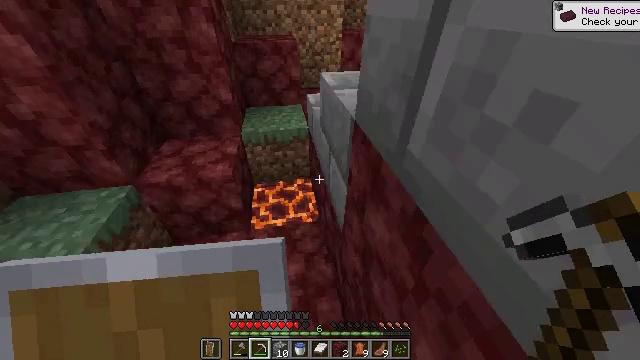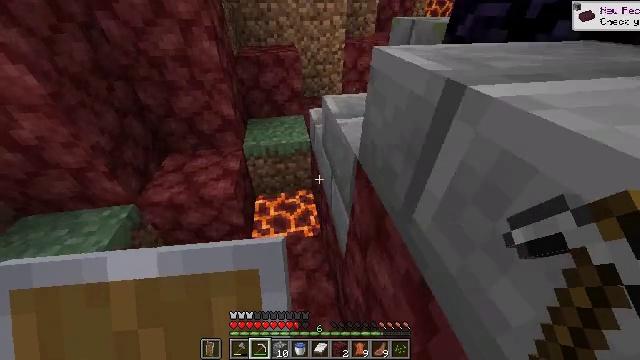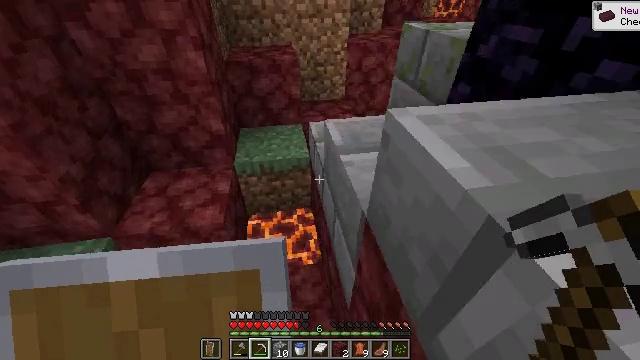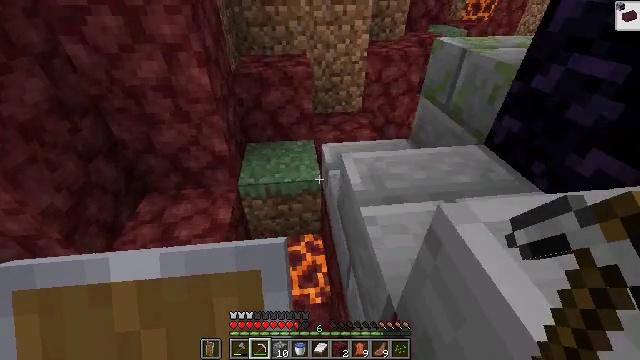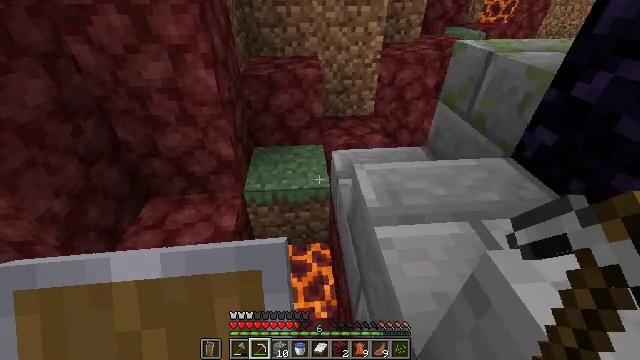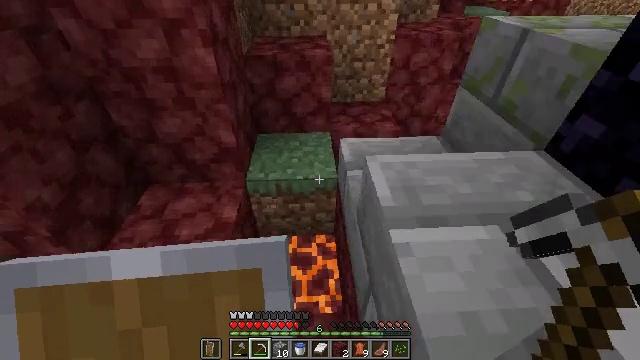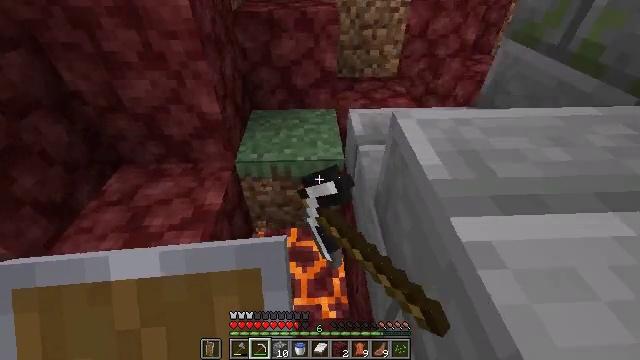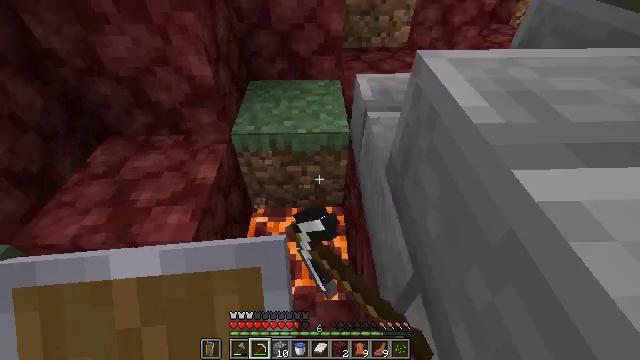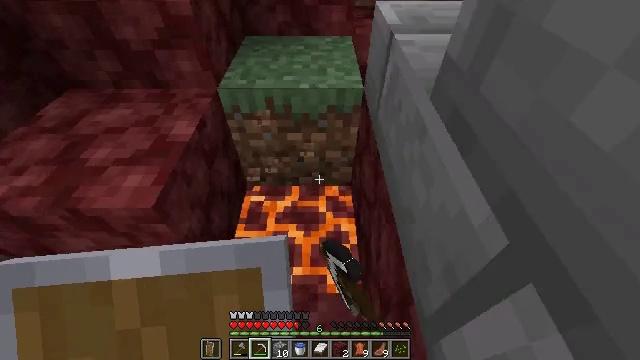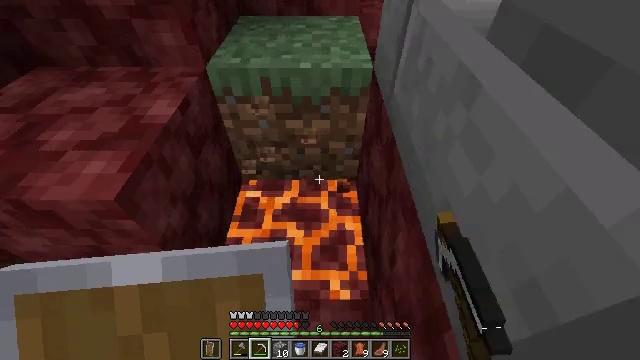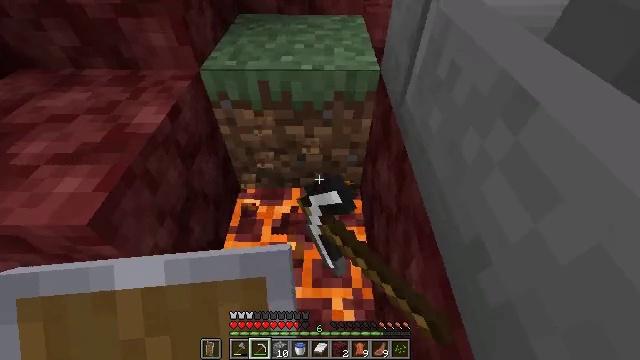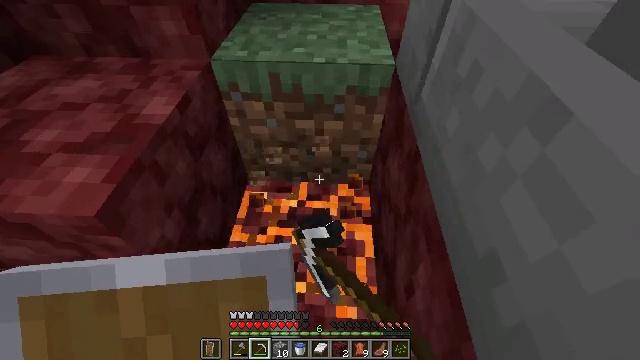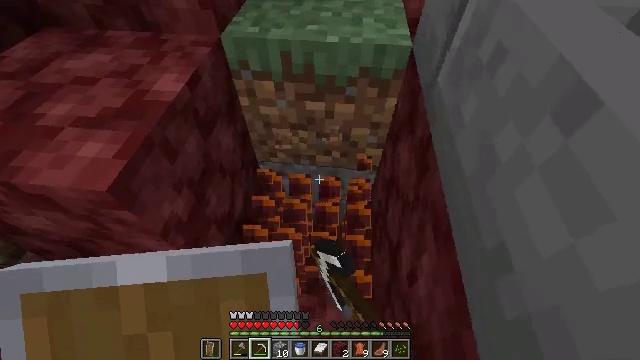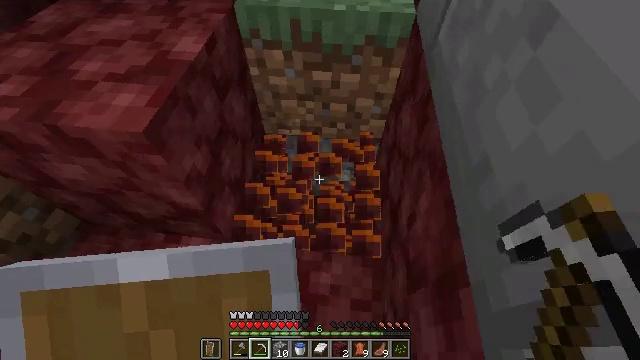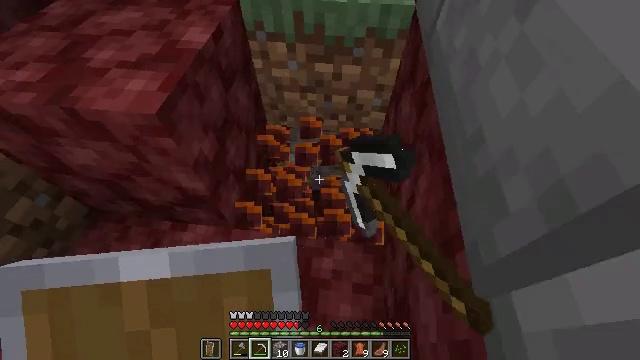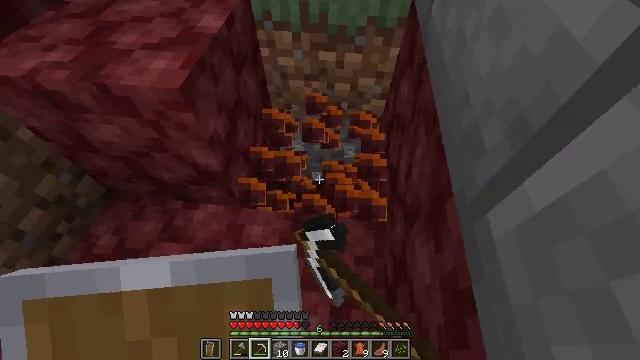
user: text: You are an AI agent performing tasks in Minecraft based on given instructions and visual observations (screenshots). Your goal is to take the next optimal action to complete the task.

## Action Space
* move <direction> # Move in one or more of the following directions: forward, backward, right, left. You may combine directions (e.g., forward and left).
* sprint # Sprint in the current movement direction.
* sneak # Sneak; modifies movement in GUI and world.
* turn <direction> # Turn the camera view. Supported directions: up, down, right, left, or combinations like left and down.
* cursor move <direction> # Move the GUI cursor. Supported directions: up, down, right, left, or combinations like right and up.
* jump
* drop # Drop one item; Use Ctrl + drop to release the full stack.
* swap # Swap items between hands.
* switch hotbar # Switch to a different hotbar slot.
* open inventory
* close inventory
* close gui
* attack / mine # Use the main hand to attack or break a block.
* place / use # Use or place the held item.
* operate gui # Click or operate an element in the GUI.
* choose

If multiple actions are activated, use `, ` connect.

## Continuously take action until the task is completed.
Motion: motion action
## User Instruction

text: Mine magma blocks for light and decoration.
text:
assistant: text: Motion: no_op
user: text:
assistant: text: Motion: no_op
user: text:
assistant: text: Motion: turn left and up
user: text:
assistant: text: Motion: turn left
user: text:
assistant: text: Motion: turn left and down, attack / mine
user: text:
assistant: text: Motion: turn down, attack / mine
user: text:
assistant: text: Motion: turn down, attack / mine
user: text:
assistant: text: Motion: turn left and down, attack / mine
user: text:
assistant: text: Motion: attack / mine
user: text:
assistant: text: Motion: attack / mine
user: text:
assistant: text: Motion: turn left and down, attack / mine
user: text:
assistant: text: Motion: move back, turn left and down, attack / mine
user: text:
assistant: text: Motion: move back, turn down, attack / mine
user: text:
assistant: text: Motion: move back, attack / mine
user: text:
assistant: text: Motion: move back, attack / mine
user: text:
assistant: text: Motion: attack / mine
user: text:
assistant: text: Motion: attack / mine
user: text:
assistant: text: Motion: attack / mine